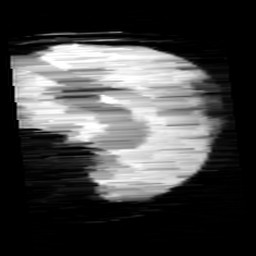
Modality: minIP
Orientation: sagittal
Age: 11
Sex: male
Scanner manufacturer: siemens
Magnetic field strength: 3 T
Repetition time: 0.027 s
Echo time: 0.02 s